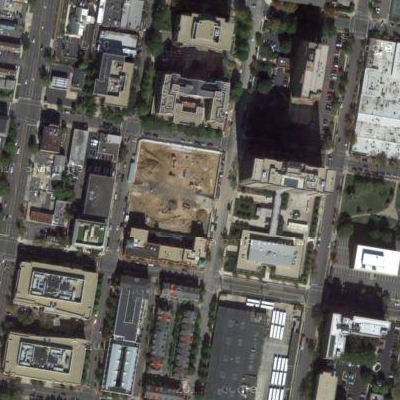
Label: Industry